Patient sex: F
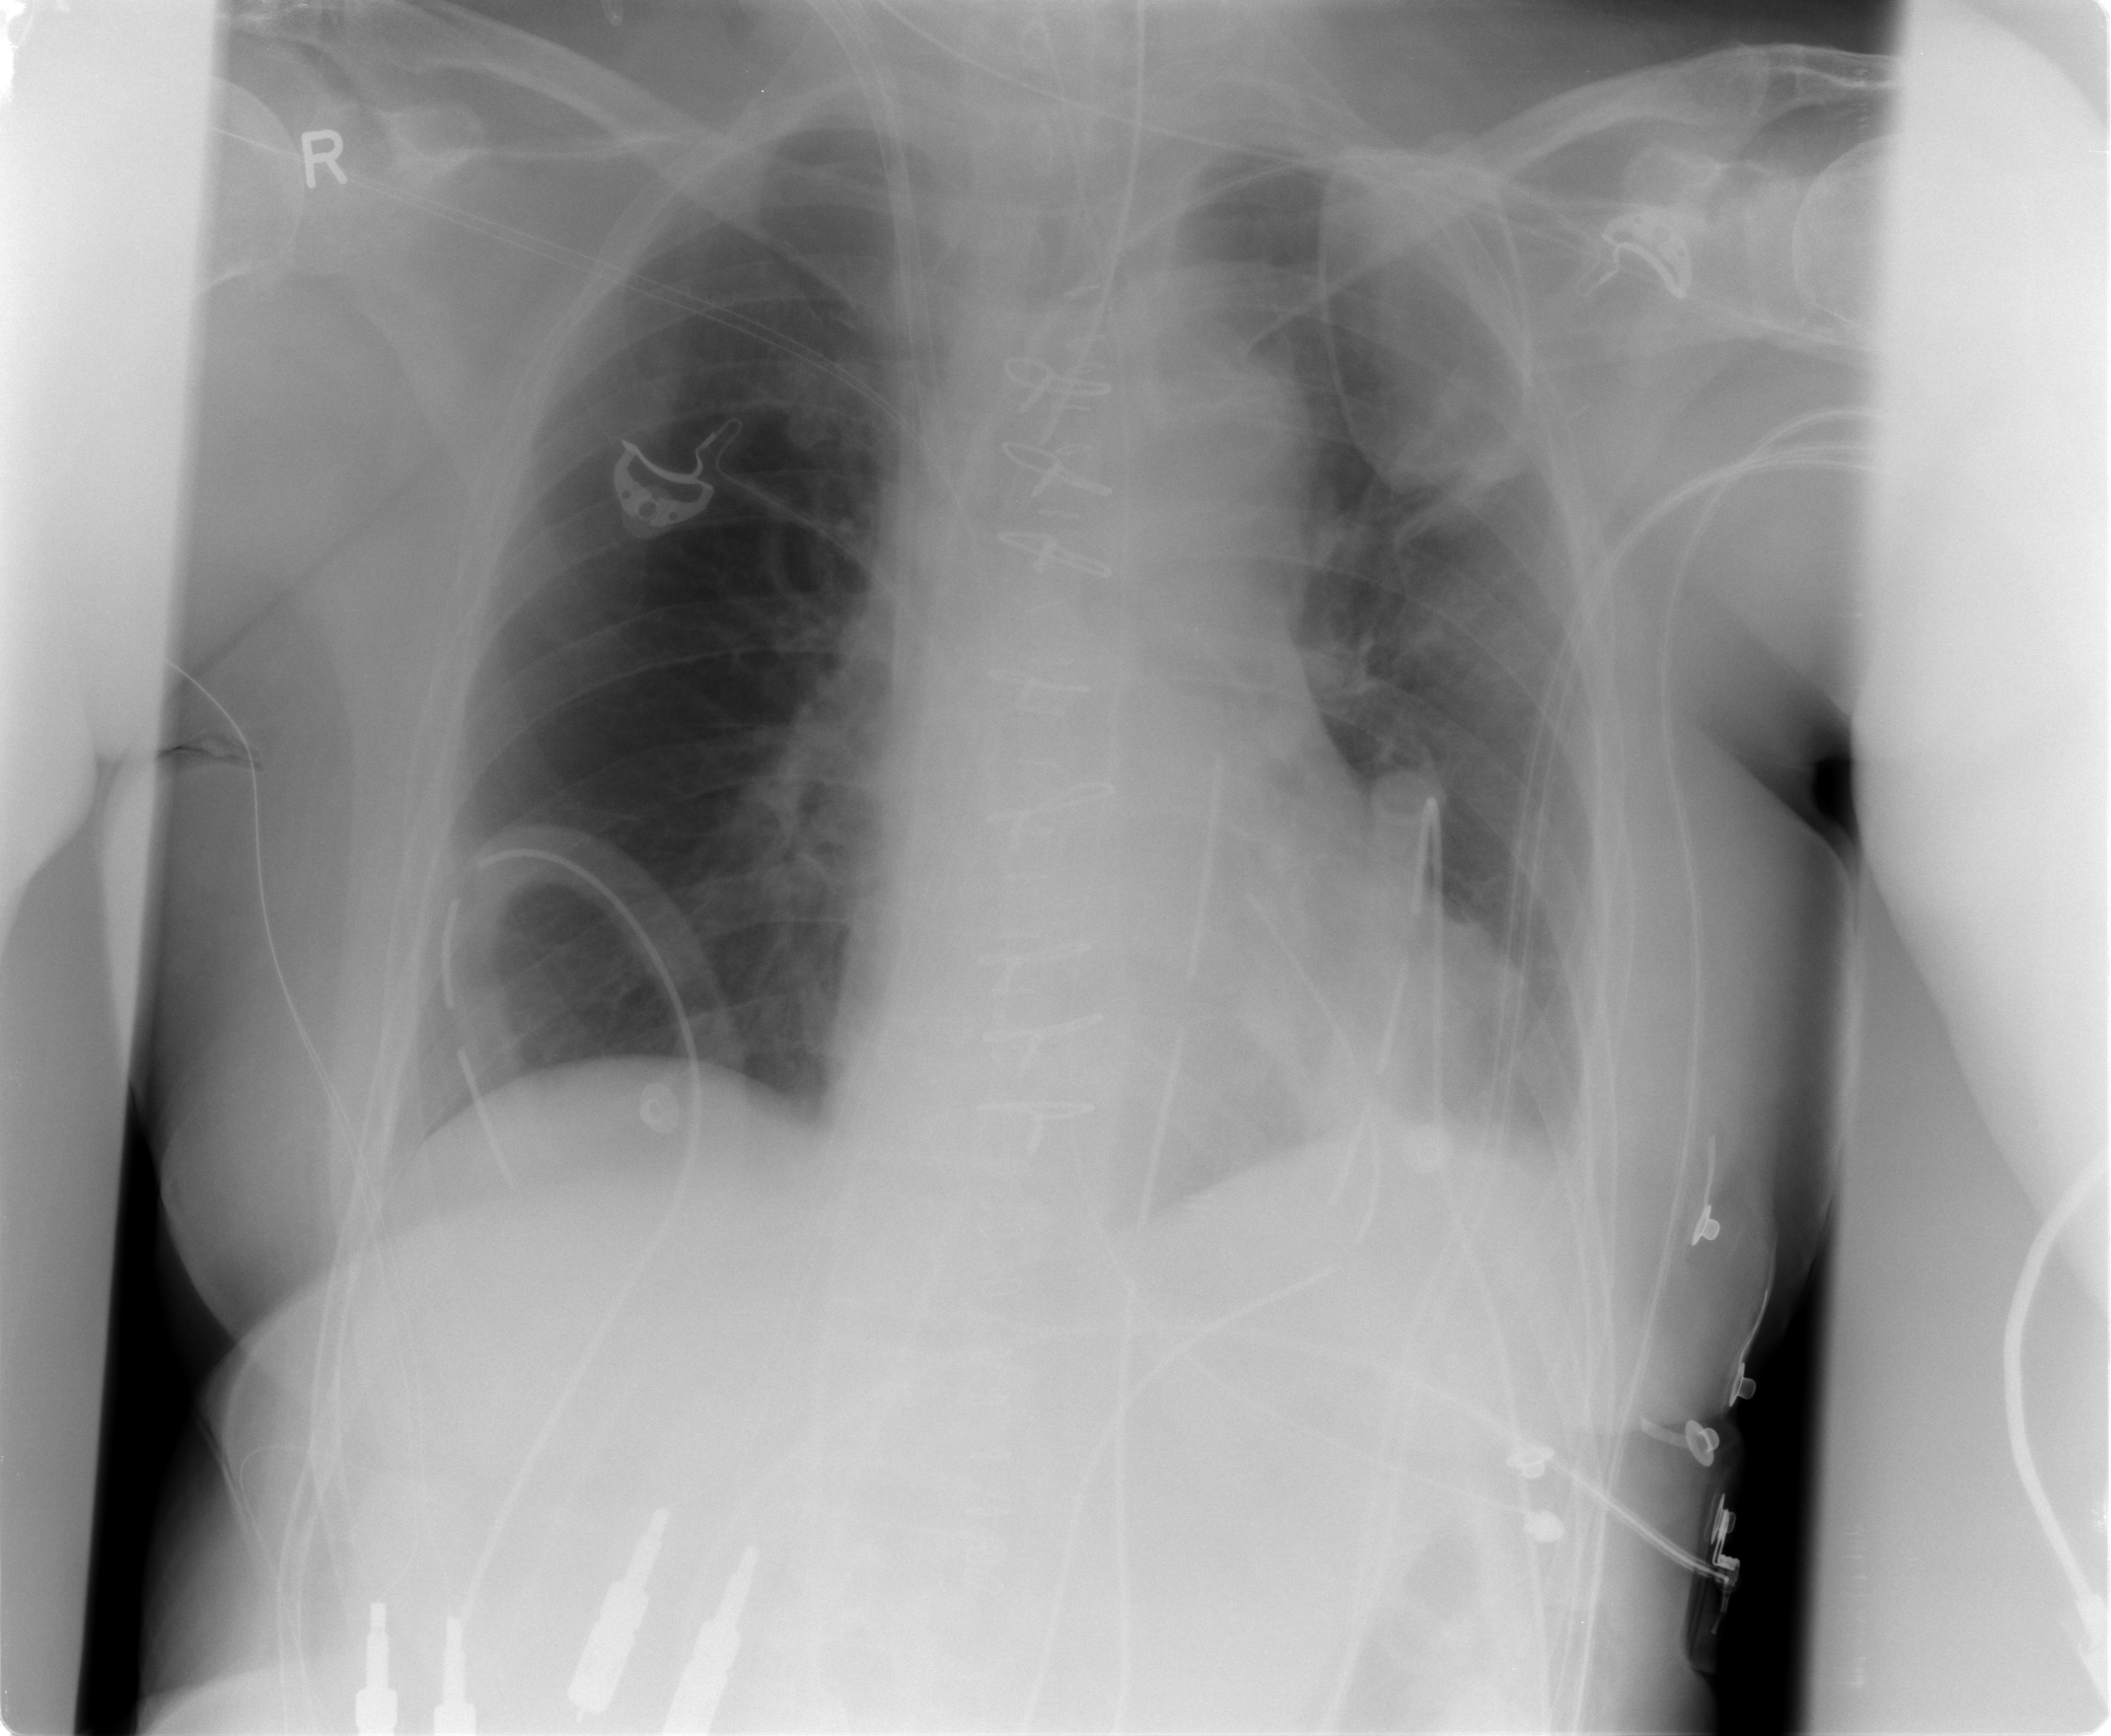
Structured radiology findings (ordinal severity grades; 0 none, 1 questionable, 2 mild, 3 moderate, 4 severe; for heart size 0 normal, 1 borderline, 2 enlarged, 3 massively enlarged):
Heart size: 0
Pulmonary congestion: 0
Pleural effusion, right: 0
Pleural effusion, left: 1
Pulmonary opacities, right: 0
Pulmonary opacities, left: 0
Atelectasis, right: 0
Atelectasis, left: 0